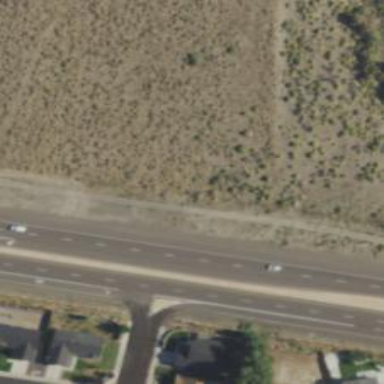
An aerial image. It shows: Asphalt trunk highway classified as expressway.